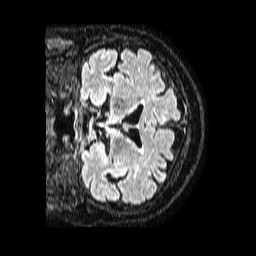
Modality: FLAIR
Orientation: coronal
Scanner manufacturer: philips
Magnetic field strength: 1.5 T
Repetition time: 4.8 s
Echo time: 0.3 s